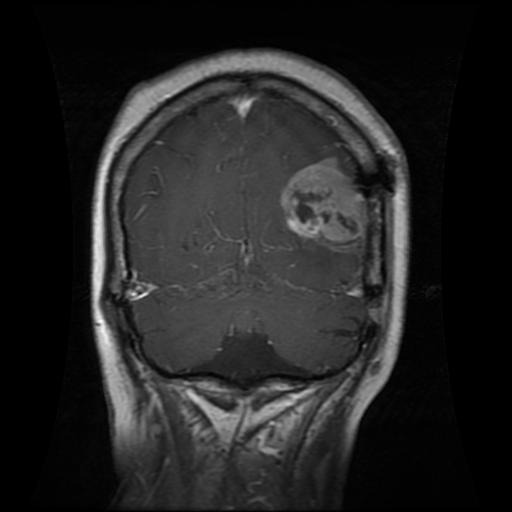
Label: glioma